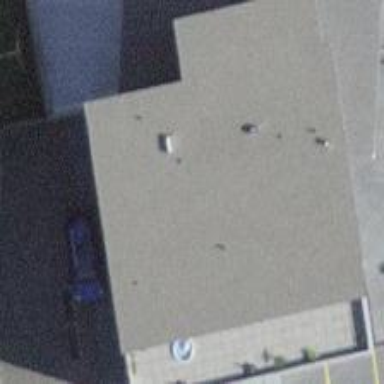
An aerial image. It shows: Police building.